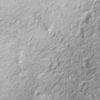
Label: not_dusty